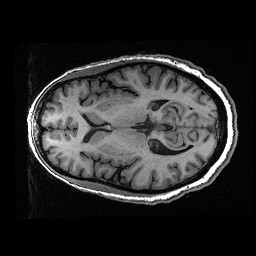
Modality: T1w
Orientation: axial
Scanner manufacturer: ge
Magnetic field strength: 3 T
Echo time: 0.00318 s